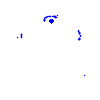
Particle: kaon